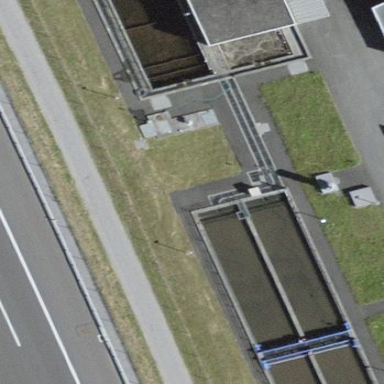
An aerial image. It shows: Image of wastewater.